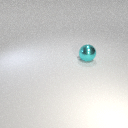
large cyan metal sphere